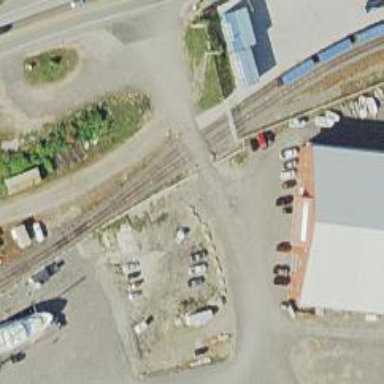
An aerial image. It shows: Level crossing along the railway.